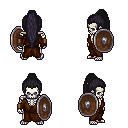
a pixel art fantasy rpg character, male body template, skeleton, brown robe, white pants, raven extra-long topknot hairstyle, leather bracers, shield, four views (front, back, left, right), 2x2 character sprite sheet, small pixel art, hard edges, no anti-aliasing